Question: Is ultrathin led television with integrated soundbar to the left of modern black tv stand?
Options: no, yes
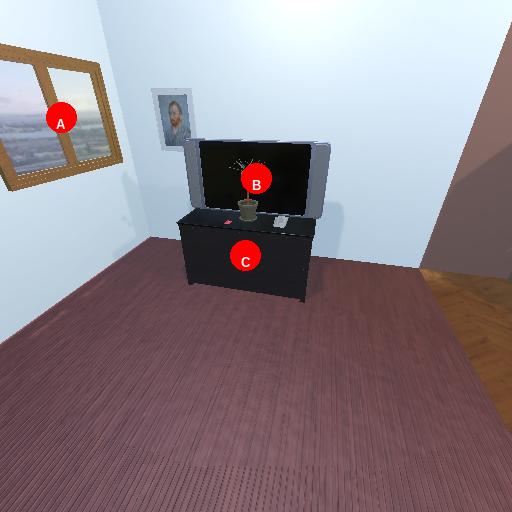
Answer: no